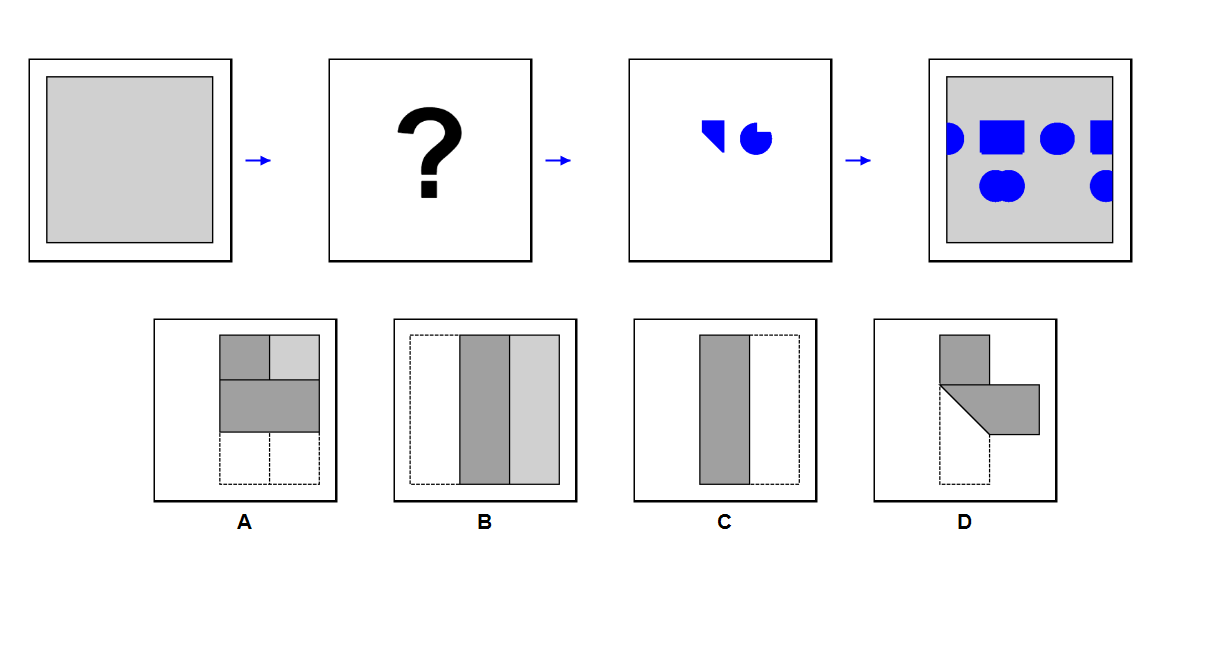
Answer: A